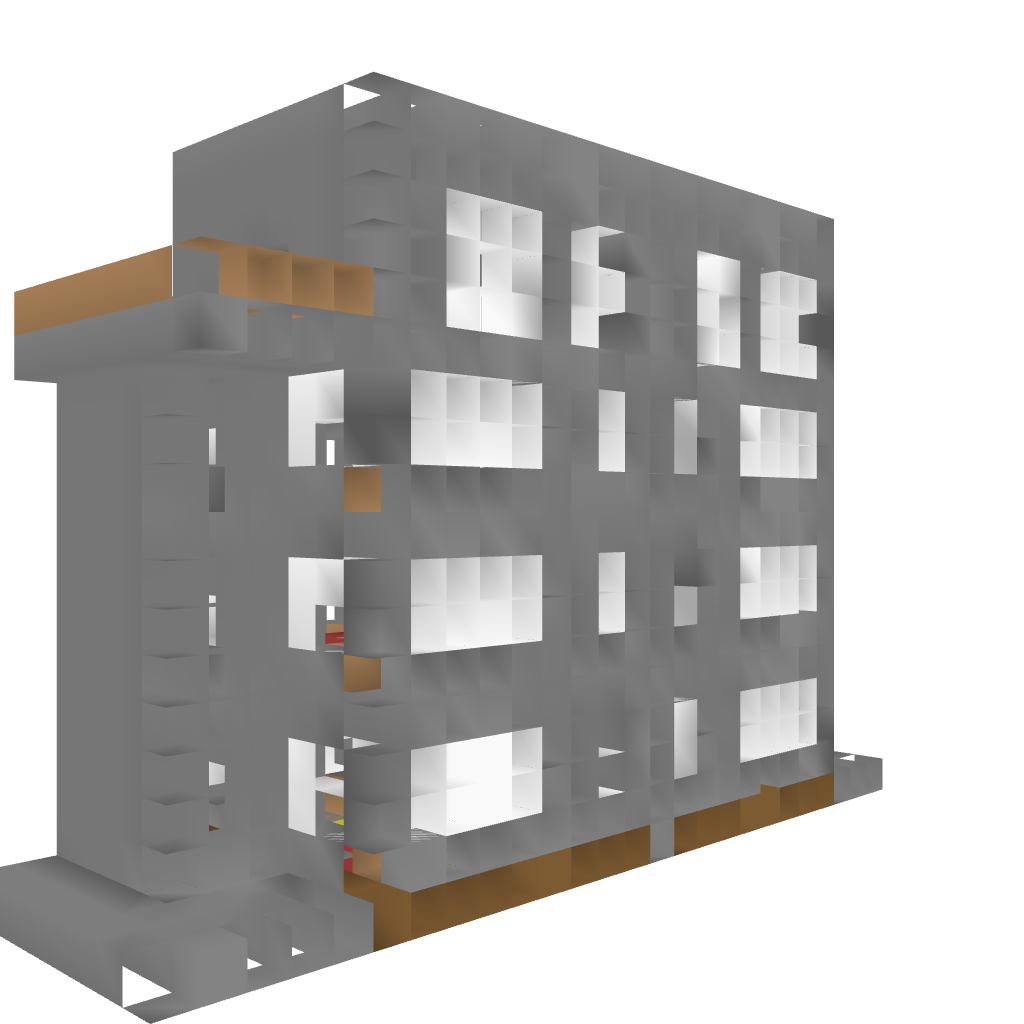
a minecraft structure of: Apartment bad low quality